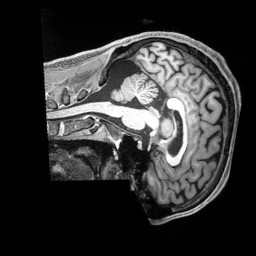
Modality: T1w
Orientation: sagittal
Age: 28
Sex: male
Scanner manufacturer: siemens
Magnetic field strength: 3 T
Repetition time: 2.3 s
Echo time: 0.00229 s